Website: macys
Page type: billing-address
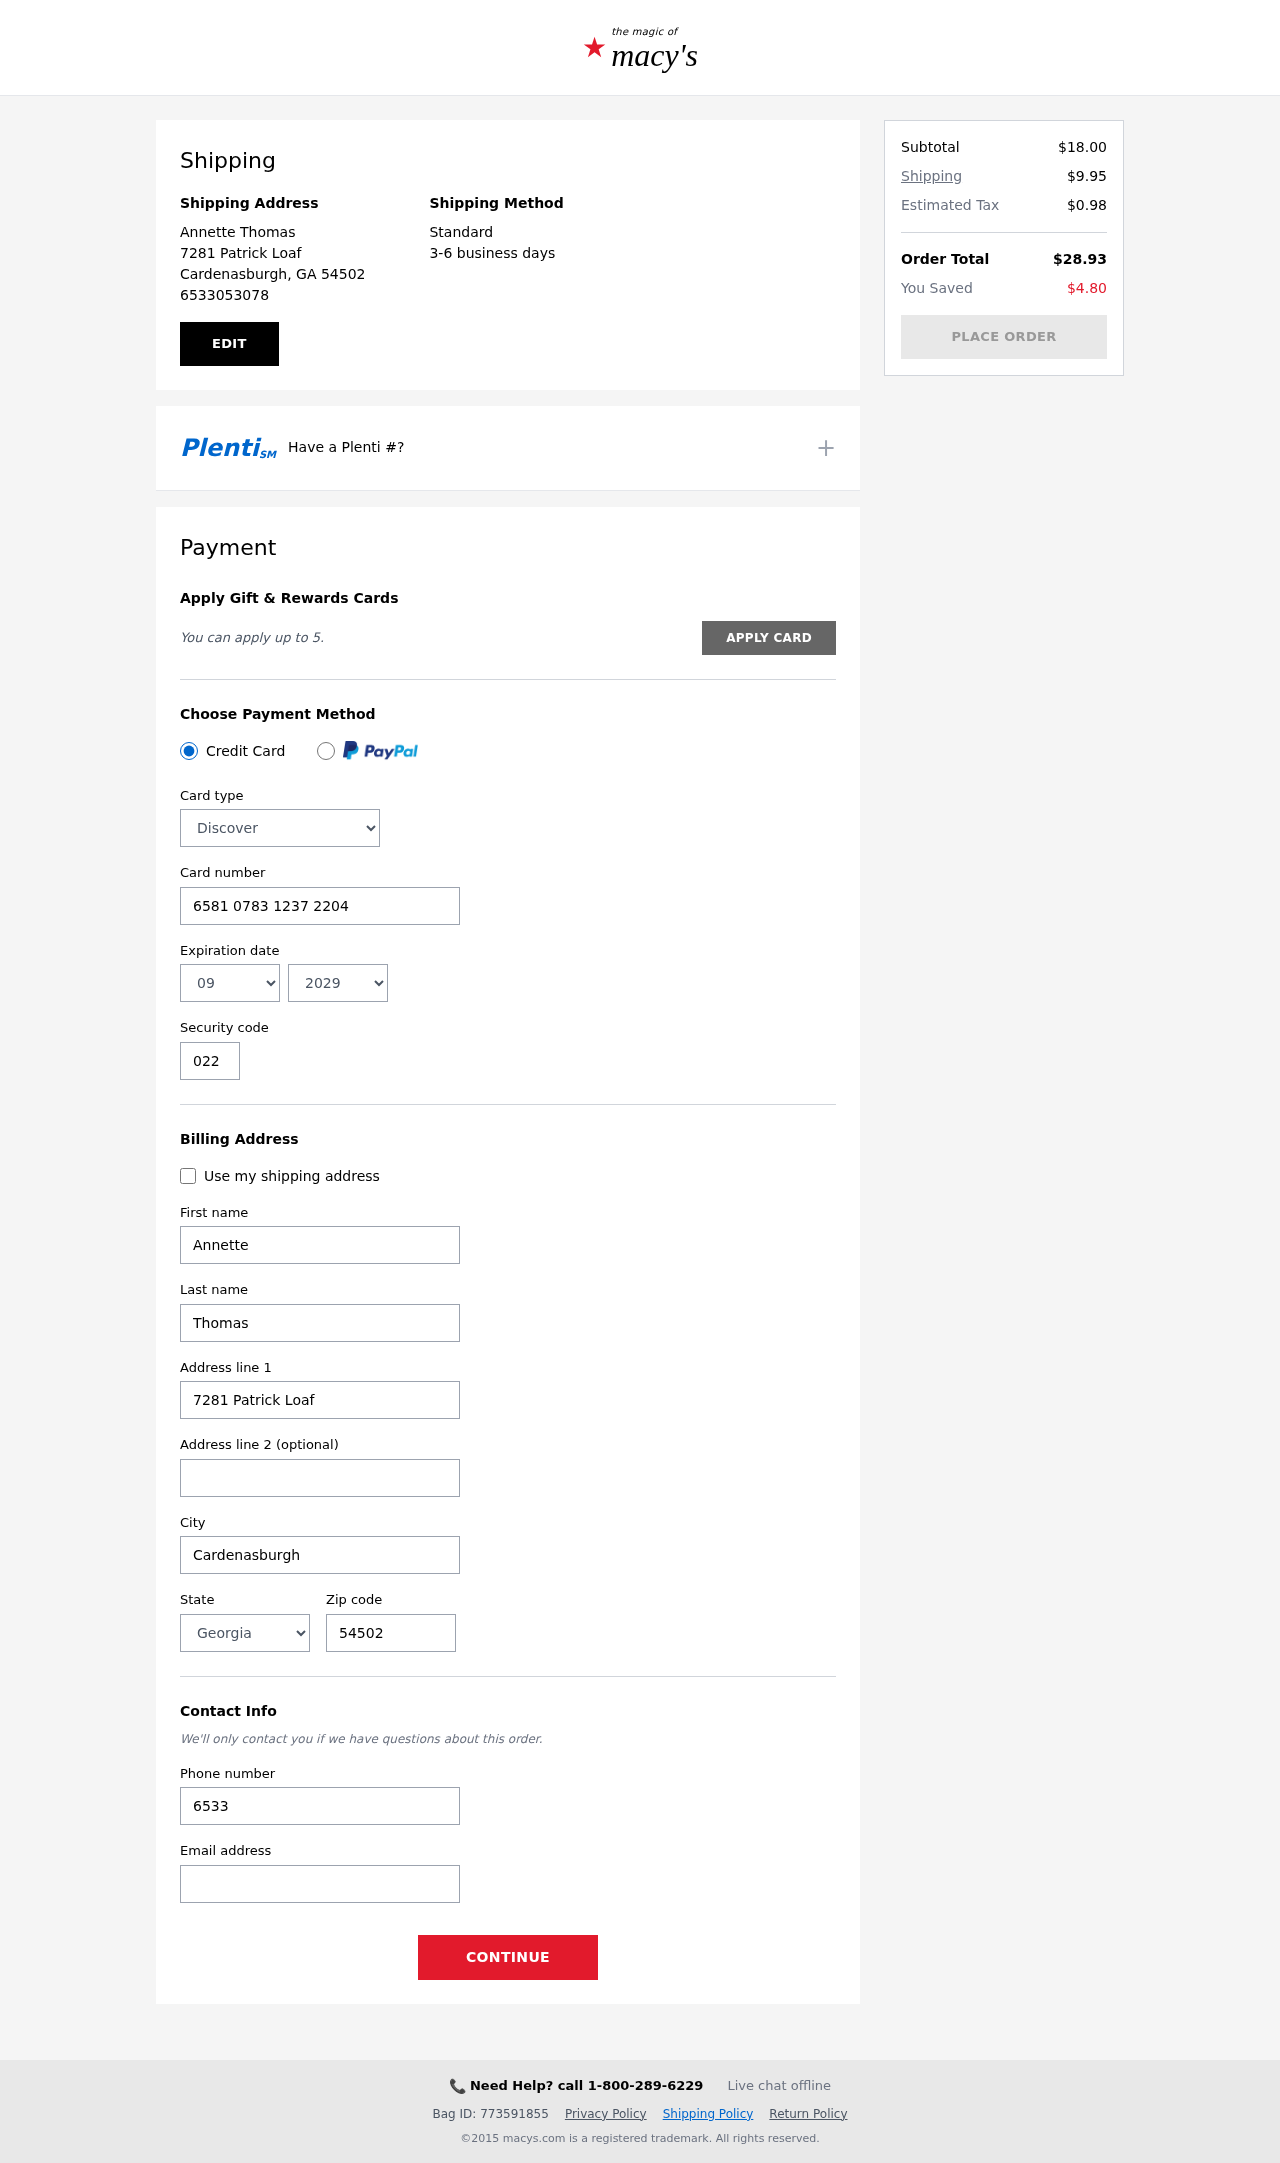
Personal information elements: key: PII_CARD_CVV
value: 022
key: PII_CARD_EXPIRY_MONTH
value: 09
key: PII_CARD_EXPIRY_YEAR
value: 29
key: PII_CARD_NUMBER
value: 6581 0783 1237 2204
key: PII_CARD_TYPE
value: Discover
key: PII_CITY
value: Cardenasburgh
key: PII_CITY_STATE_ZIP
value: Cardenasburgh, GA 54502
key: PII_EMAIL
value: annette_thomas@gmail.com
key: PII_FIRSTNAME
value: Annette
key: PII_FULLNAME
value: Annette Thomas
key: PII_LASTNAME
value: Thomas
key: PII_PHONE
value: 6533053078
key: PII_POSTCODE
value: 54502
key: PII_STATE
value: Georgia
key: PII_STREET
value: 7281 Patrick Loaf
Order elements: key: ORDER_SUBTOTAL
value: $18.00
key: ORDER_SHIPPING_COST
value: $9.95
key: ORDER_TAX
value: $0.98
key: ORDER_TOTAL
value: $28.93
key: ORDER_SAVINGS
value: $4.80